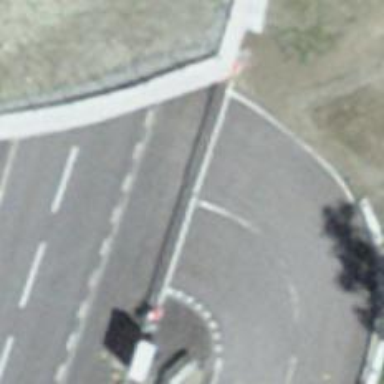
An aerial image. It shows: Lift gate barrier.